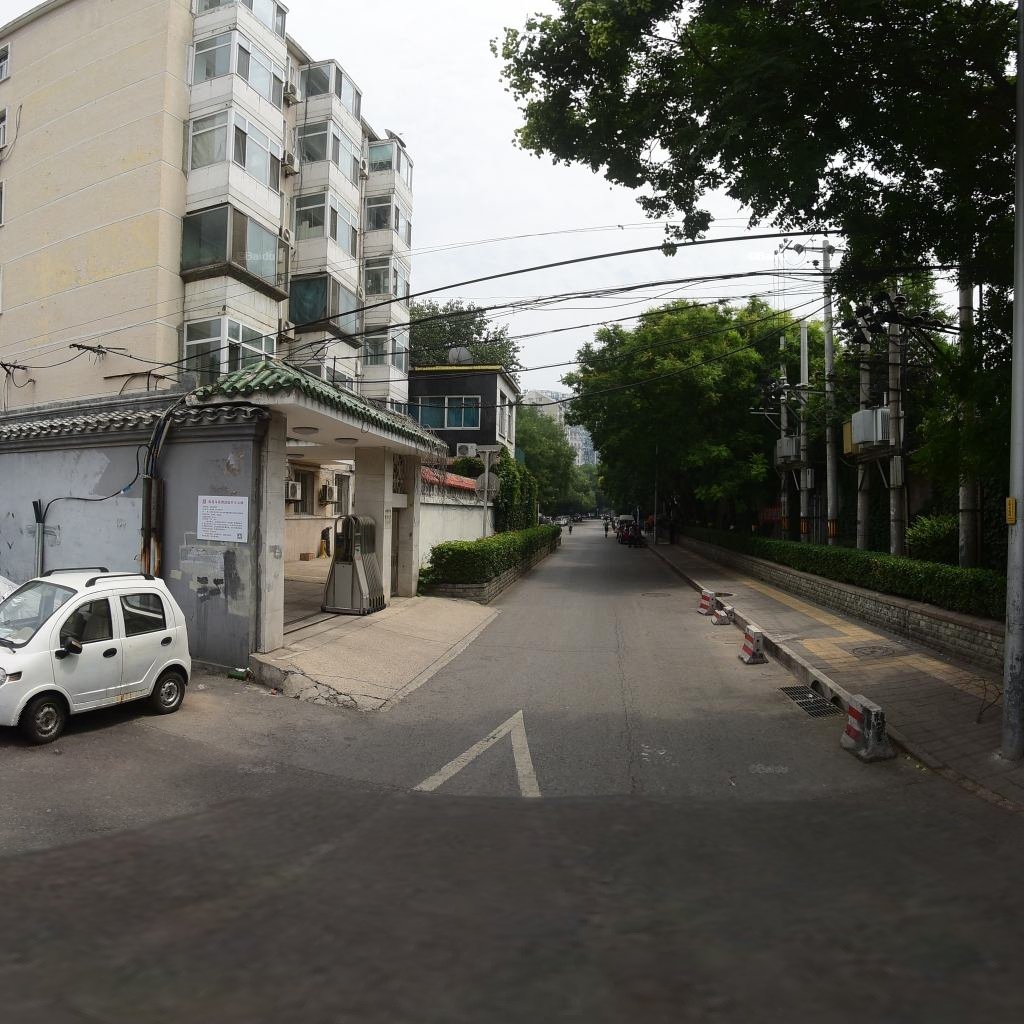
Region: Dongcheng
Road damage annotations: manhole cover, longitudinal crack, manhole cover, manhole cover, transverse crack